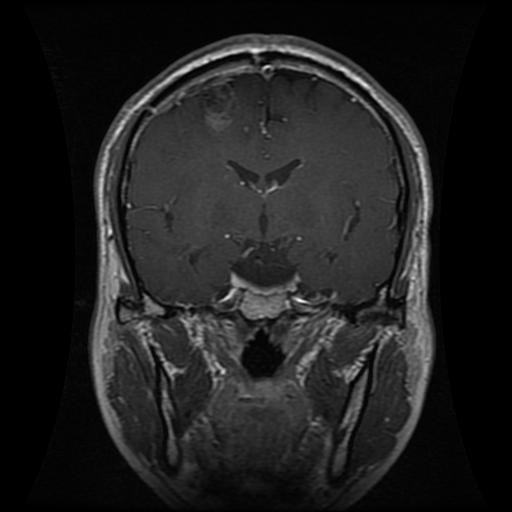
Label: glioma